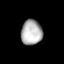
Tissue: prostate
Cell type: Fibroblasts
Senescence score: 0.7939
Nuclear area (px): 518
Mean DAPI intensity: 176.293